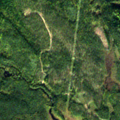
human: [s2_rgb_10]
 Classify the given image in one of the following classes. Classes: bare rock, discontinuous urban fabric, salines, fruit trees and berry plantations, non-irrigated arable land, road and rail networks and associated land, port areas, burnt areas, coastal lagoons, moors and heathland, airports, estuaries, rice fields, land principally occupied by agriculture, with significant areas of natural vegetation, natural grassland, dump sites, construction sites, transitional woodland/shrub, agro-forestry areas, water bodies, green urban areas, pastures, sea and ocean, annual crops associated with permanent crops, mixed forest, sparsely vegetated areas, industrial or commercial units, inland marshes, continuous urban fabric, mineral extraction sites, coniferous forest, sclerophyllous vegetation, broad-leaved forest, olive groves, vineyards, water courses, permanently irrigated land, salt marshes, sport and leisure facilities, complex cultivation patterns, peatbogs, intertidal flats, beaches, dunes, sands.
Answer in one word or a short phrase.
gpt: coniferous forest, mixed forest, transitional woodland/shrub